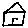
Label: house